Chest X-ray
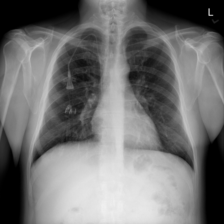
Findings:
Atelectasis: negative
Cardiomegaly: negative
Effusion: negative
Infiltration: negative
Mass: negative
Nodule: negative
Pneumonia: negative
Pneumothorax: negative
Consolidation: negative
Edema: negative
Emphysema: negative
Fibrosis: negative
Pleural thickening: negative
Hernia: negative